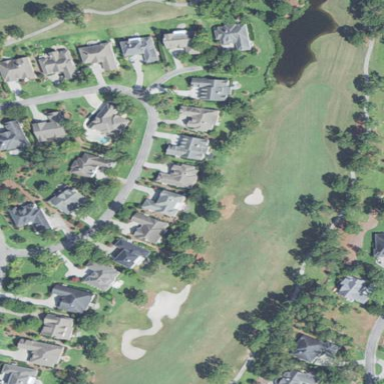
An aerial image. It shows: Golf fairway surrounded by grass.